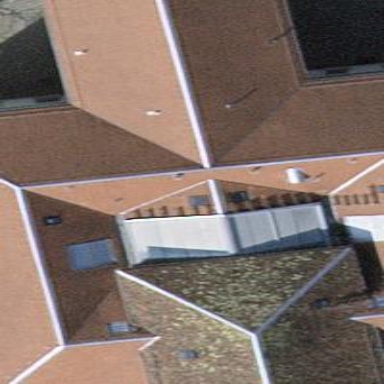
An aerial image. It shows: Photo of roof with pyramidal shape.